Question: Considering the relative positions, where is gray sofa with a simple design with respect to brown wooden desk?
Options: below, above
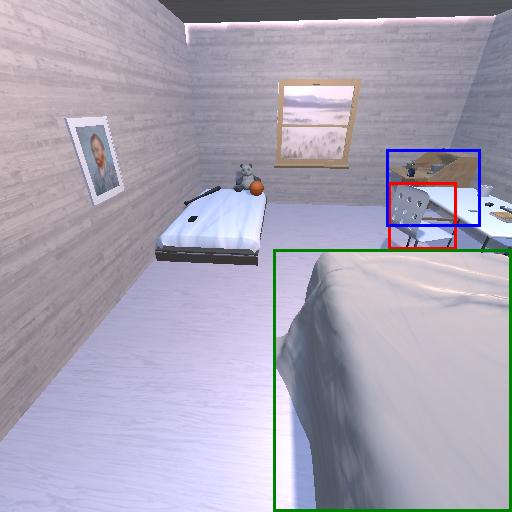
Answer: below